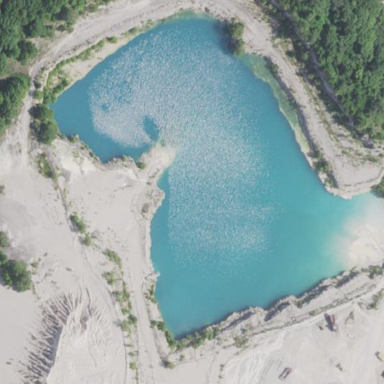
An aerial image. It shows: Pond surrounded by natural water.